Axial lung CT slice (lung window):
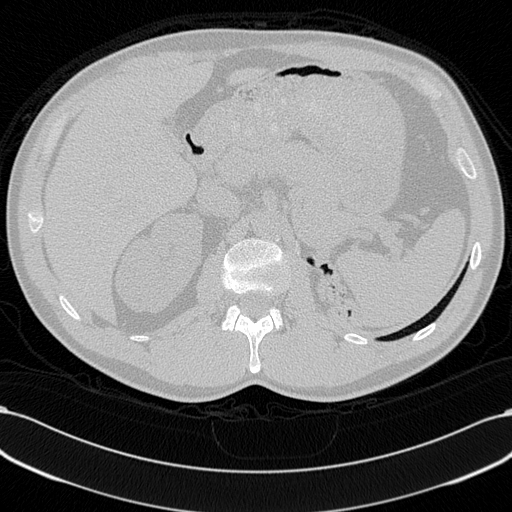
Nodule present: no